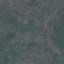
Label: HerbaceousVegetation